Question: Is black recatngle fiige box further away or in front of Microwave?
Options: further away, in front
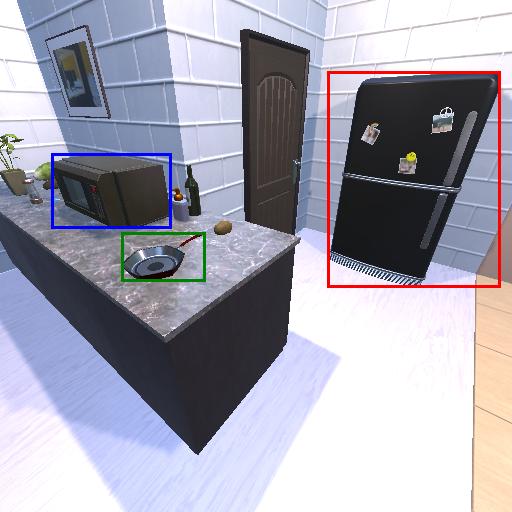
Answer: further away